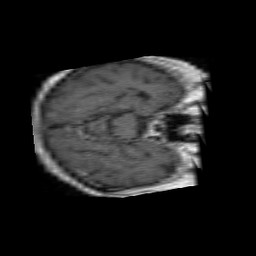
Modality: T1w
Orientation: axial
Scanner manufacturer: philips
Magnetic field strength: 1.5 T
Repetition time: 0.7464 s
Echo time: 0.012 s